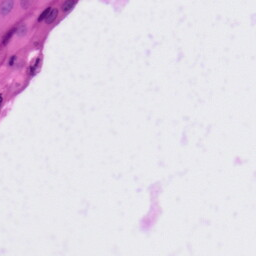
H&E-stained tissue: Tonsil